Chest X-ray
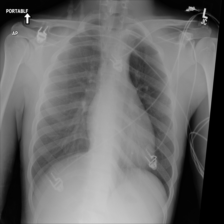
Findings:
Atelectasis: negative
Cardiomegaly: negative
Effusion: negative
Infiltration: negative
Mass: negative
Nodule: negative
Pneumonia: negative
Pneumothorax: negative
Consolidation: negative
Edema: negative
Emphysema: negative
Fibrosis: negative
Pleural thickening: negative
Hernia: negative